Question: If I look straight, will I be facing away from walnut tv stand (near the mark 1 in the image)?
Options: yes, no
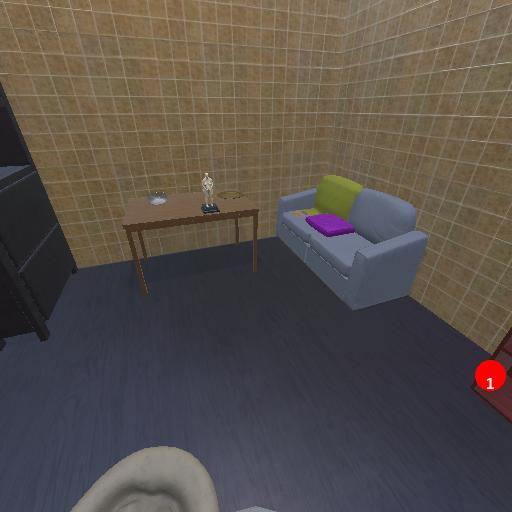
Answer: yes